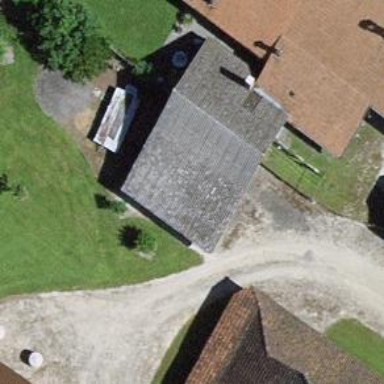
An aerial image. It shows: Garage.